Question: >
<URL>
'''
pdf('test',onefile=T)
g <- ggplot(test,aes(x=timepoints,y= mean,ymax = mean + sde, ymin = mean - sde,colour=Experiment)) +
geom_errorbar(width=2) +
geom_point() +
geom_line() +
xlab('Time (min)') +
ylab('Fold Induction') +
opts(title = '5 min v 6 hr KCl treatment')
print(g)
dev.off()
'''
this is what it prints.

how do I change the colour from the default to let's say red and black? so '5 min' is red and '6 hr' is black?
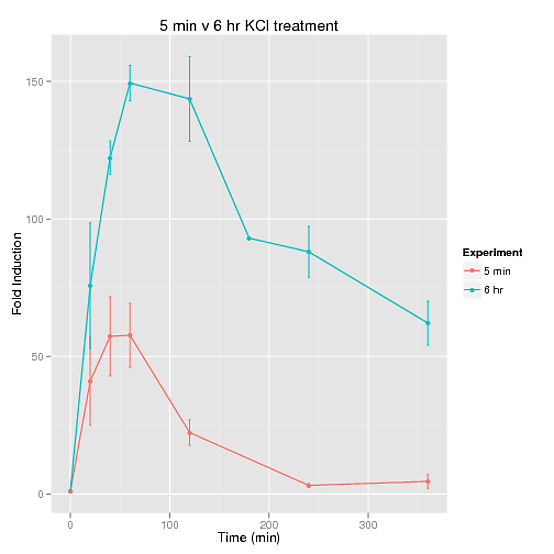
Answer: Use scale_manual to manually define the scales:
'''
g + scale_colour_manual(values = c("red", "black"))
'''